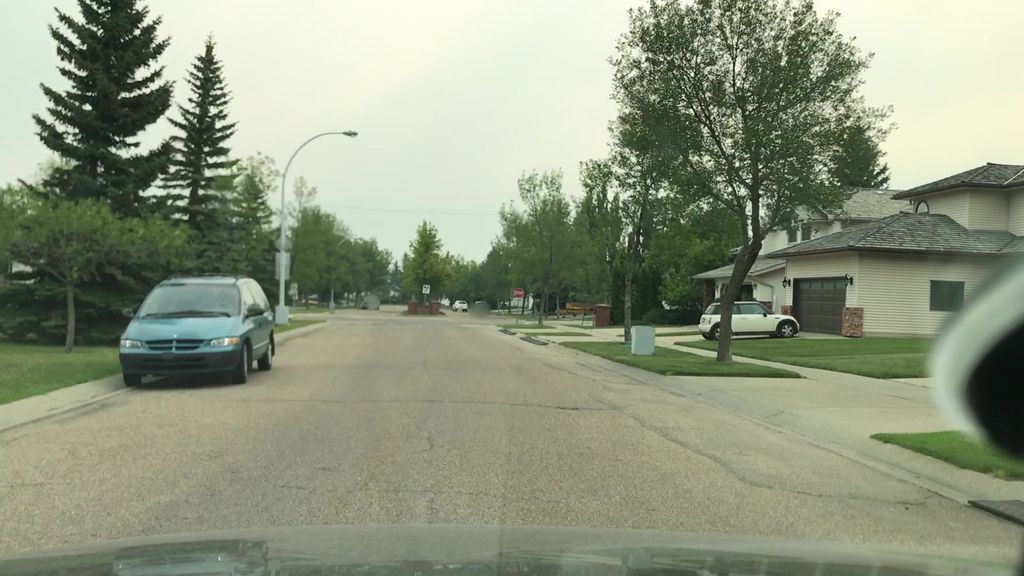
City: edmonton